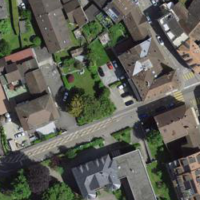
EUNIS habitat code: 54
Species observed at this site:
Fraxinus excelsior